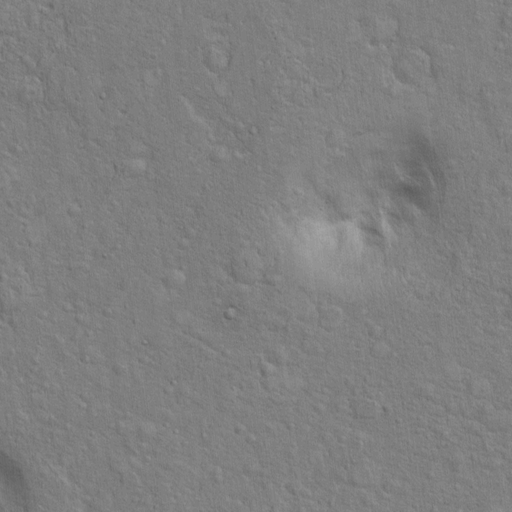
Objects detected: cone, cone